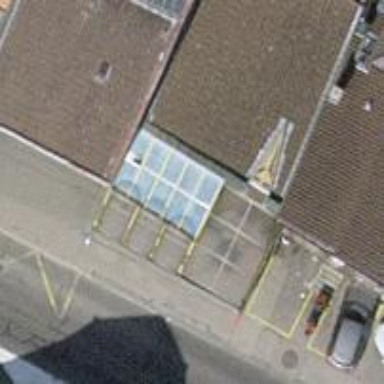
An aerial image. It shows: Café.